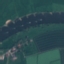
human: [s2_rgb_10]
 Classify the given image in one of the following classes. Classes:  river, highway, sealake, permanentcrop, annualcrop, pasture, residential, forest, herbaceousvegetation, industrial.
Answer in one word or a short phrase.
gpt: River